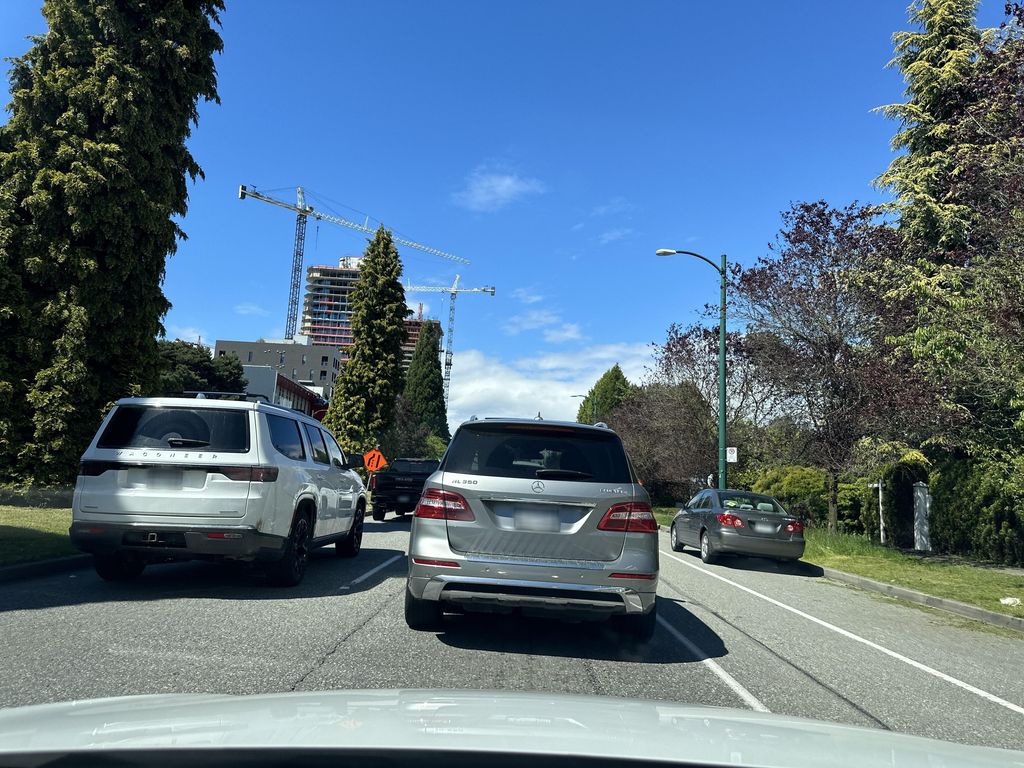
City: vancouver